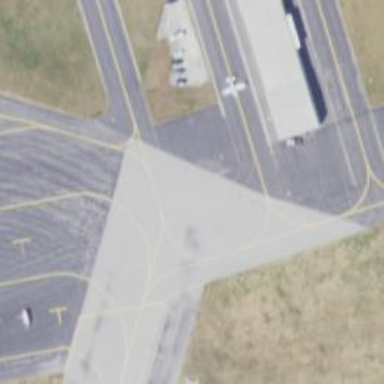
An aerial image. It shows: View of taxiway at the airport.